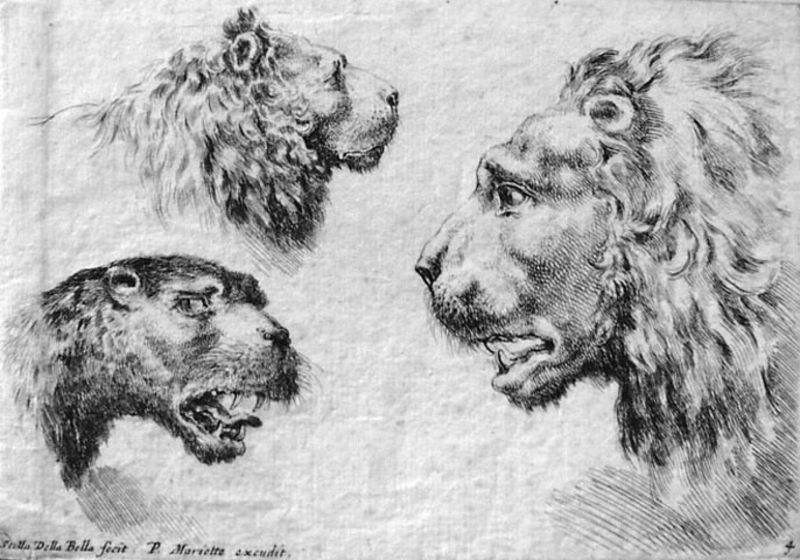
Titel: Verschiedene Tierköpfe (Têtes de différents animaux): Köpfe zweier Löwen und einer Löwin
Künstler: Stefano della Bella
Standort: Karlsruhe
Institution: Staatliche Kunsthalle Karlsruhe
Schlagwörter: kopf, weiß, grau, köpfe, mund, nase, ohr, profil, schwarz, skizze, zeichnung, tier, tiere, schnurrbart, augen, signatur, auge, haare, drei, locken, ohren, renaissance, traurig, fell, mähne, schrift, papier, italien, naturalismus, studie, grafik, graphik, angst, wild, white, black, grey, hair, nose, portrait, three, seitenansicht, looking, print, exotik, striche, katze, kohle, schnurrhaare, schraffur, radierung, gefahr, schwarzweiß, furcht, bleistift, zoo, entwurf, löwenkopf, litografie, studien, profile, zähne, löwen, männlich, sad, schnauze, mäne, maul, zunge, ear, head, nature, eyes, male, löwe, forest, drawing, paper, skizzen, kupferstich, black and white, fur, mouth, animals, etching, sketch, schrei, greifer, tierkopf, pen, raubkatze, portraits, zahn, wissenschaft, latein, löwenmähne, möhne, draft, side view, signature, raubtiere, tiger, museum, study, pencil, tierstudie, mähnen, löwin, raubtier, panther, animal, eye, raubkatzen, predator, shading, snout, strong, whiskers, gepard, scharffur, mail, lion, beast, reißzähne, heads, big, mane, löwenköpfe, fear, brüllen, verleger, bkick, 1800, mariette, 17. jh., bella, stefano della bella, tongue, puma, della bella, lions, teeth, note, feline, della, pencil drawing, panting, detailtreue, cats, fierce, lioness, manes, female lion, outh, fang, schnauzeaugen, stella, fiercec, lionesses, three lions, three animals, tigers, moretto, riger, preditor, p. mariette, fangs, teetch, excudit, meriette, marietto, mähnene